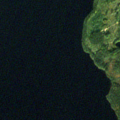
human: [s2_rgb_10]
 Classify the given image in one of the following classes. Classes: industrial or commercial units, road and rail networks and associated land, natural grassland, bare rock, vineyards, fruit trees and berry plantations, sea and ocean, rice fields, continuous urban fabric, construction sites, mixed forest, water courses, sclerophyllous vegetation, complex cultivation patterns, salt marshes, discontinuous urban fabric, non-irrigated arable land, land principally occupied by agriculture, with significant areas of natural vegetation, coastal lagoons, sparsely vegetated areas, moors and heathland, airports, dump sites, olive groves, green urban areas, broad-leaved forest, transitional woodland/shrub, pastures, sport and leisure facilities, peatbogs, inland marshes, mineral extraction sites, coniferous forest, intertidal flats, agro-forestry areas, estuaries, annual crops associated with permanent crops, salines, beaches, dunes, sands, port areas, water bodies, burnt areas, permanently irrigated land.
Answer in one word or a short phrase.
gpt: coniferous forest, water bodies